Question: I have an HTML5 Canvas. I am using the KineticJS(KonvaJS) canvas library. The canvas contains an Image as shown below. Now I want to erase pixels but being combined with a certain transparency level. The red dot erases the pixels with transparency 0. This was solved in <URL> question. The green dot erases the pixel with transparency level of 0.5. The higher the transparency the smaller is the effect of the eraser.

How can I define the strength of the eraser?
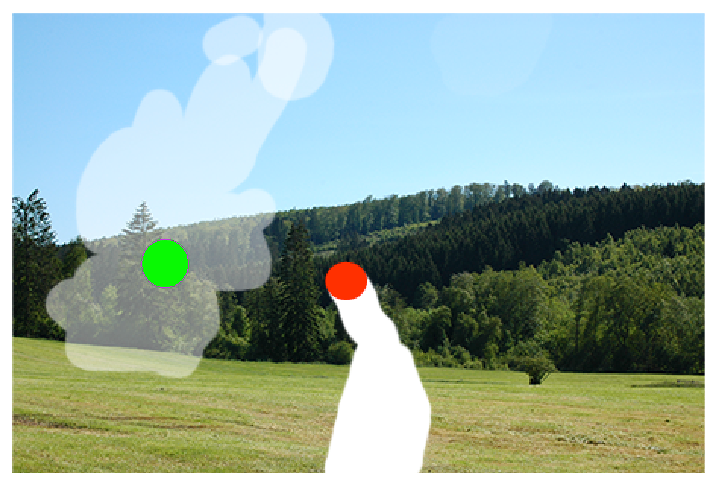
Answer:
You can use 'destination-out' compositing to "erase" pixels on a canvas. By default, the erasure will be completely through to the background.
'''
ctx.drawImage(img,0,0);
ctx.globalCompositeOperation='destination-out';
ctx.fillRect(100,50,50,50);
'''
But you can also control how much alpha is erased by setting the globalAlpha to less than 1.00. This causes the erasure to reduce the alpha of the existing pixels--similar to color blending.
'''
ctx.drawImage(img,0,0);
ctx.globalCompositeOperation='destination-out';
ctx.globalAlpha=0.50;
ctx.fillRect(200,50,50,50);
'''